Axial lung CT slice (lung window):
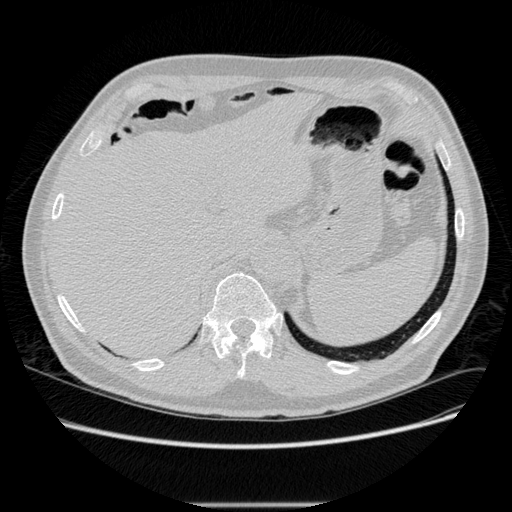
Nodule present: no